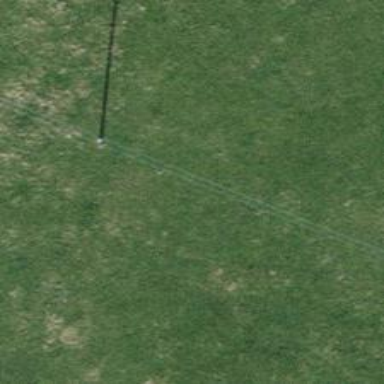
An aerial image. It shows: Minor power line.